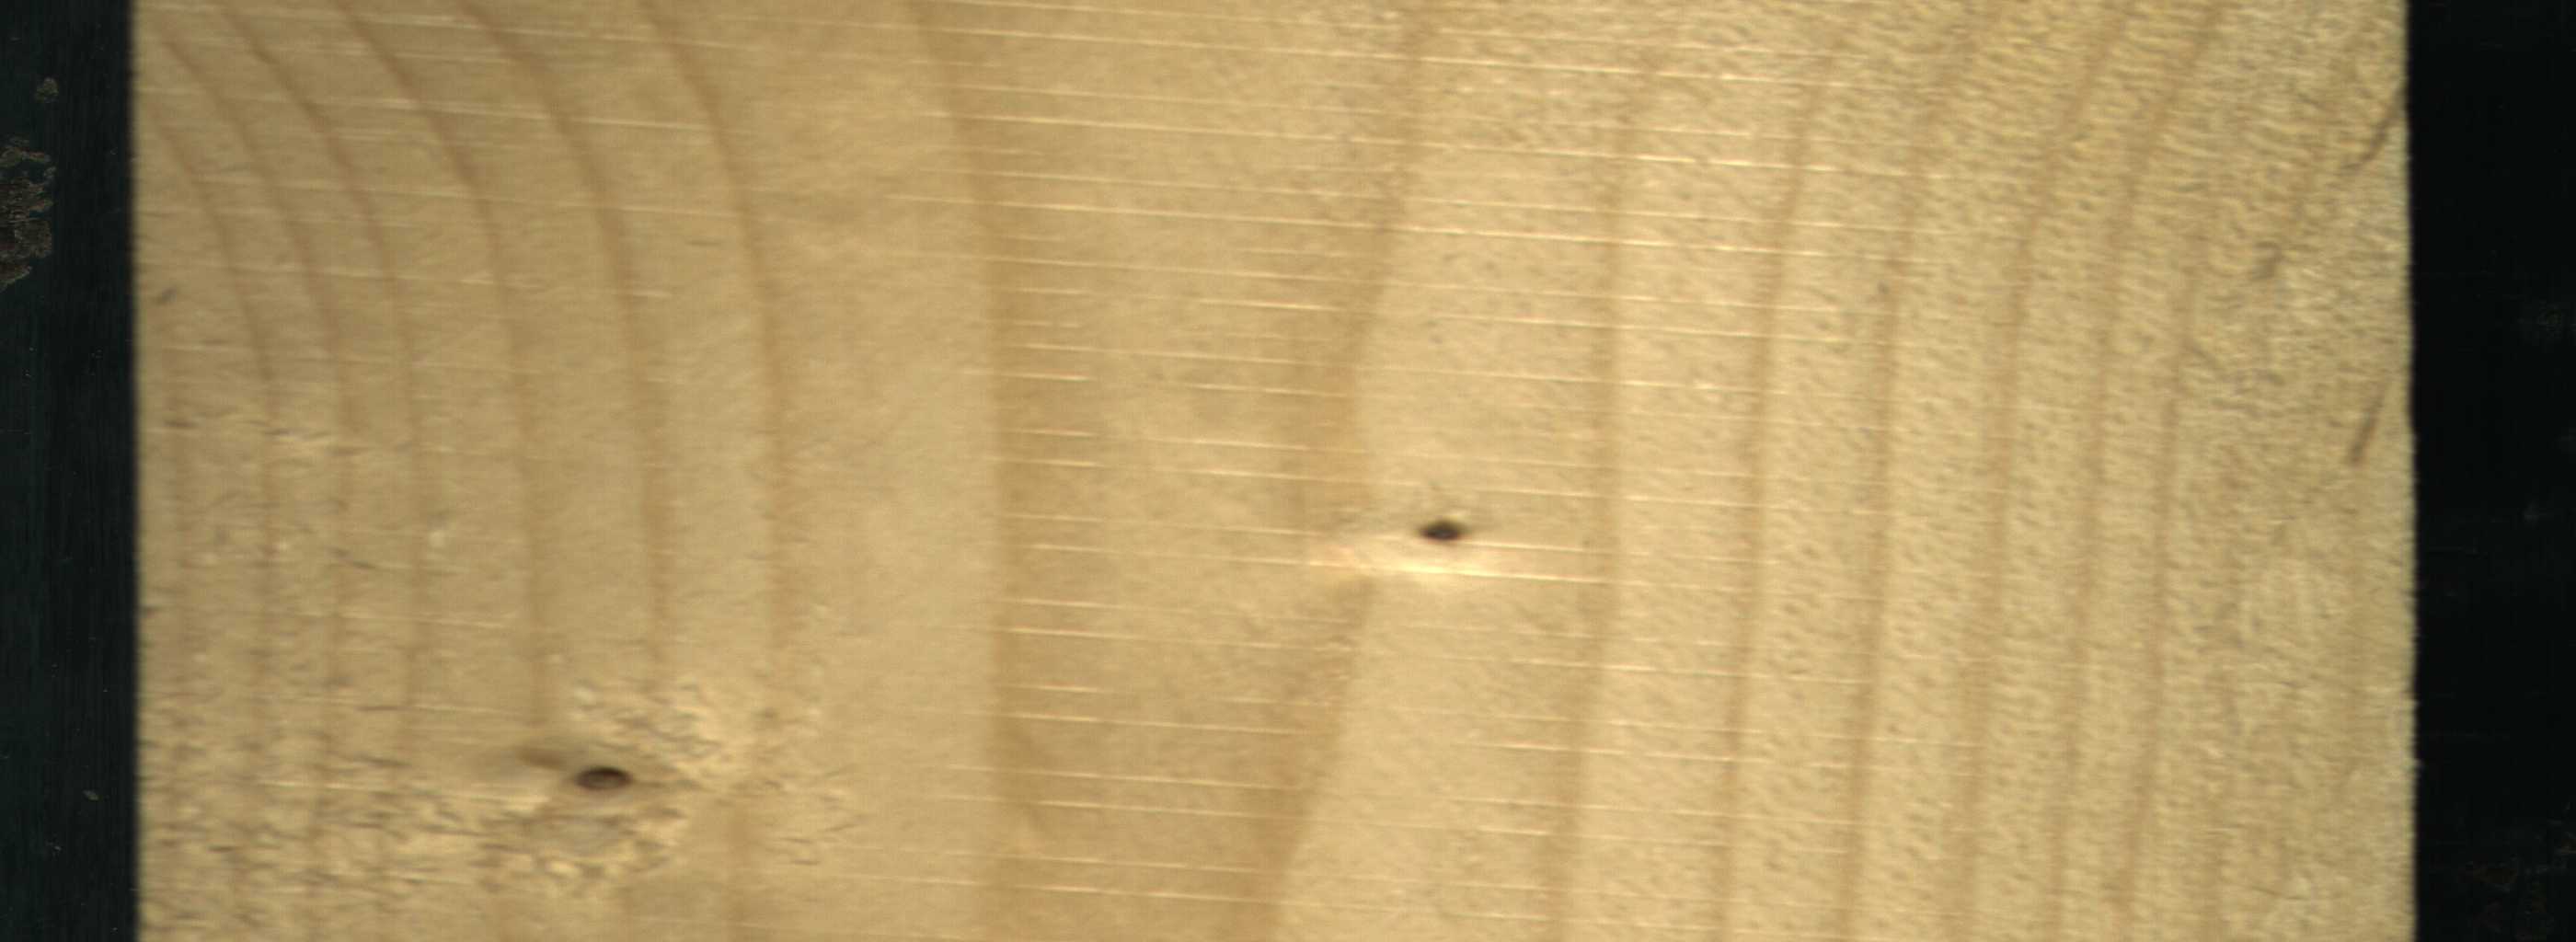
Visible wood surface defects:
Live_Knot
Live_Knot